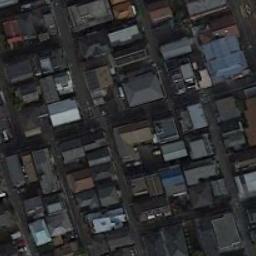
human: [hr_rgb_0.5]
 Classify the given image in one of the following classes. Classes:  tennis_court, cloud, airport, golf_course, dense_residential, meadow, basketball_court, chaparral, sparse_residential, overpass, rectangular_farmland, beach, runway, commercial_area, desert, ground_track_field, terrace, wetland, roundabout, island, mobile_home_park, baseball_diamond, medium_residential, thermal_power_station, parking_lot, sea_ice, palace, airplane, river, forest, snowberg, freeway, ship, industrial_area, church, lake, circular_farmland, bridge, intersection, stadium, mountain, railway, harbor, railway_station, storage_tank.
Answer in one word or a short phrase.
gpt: dense_residential